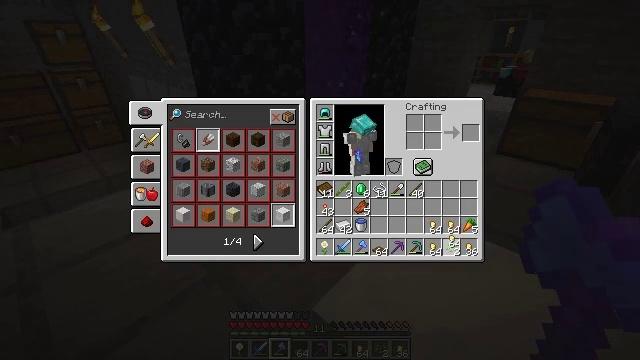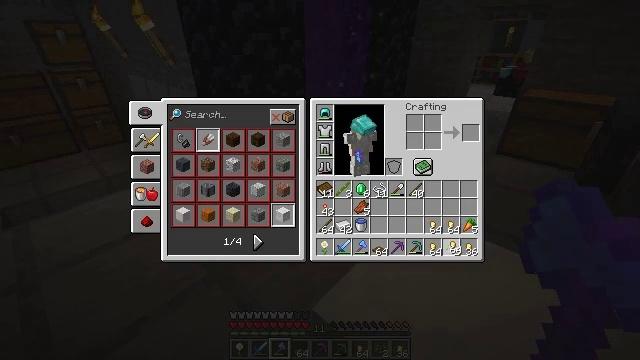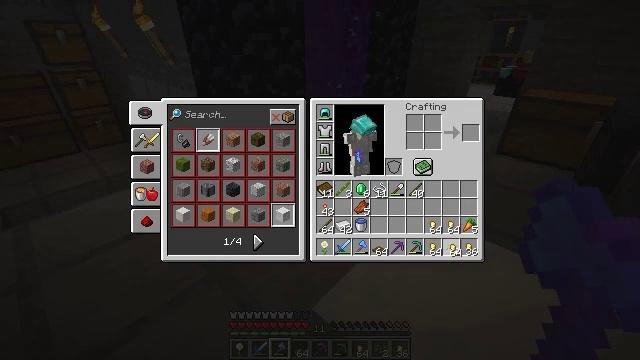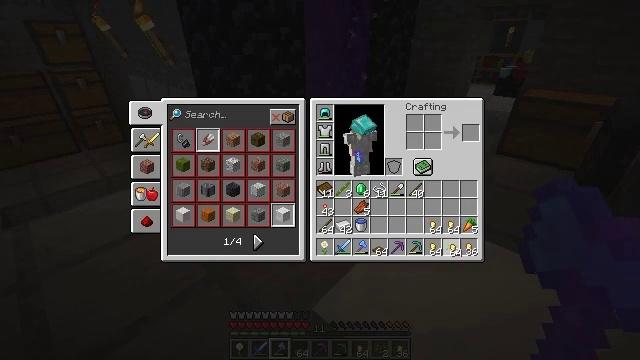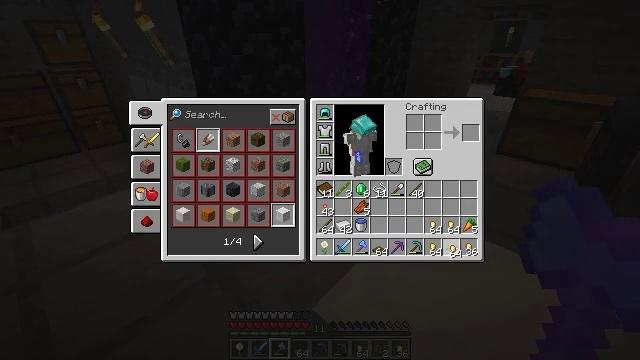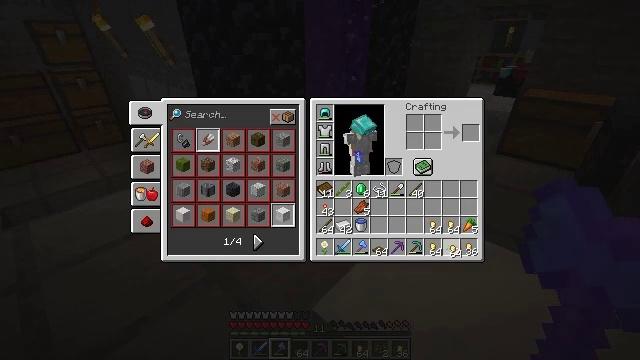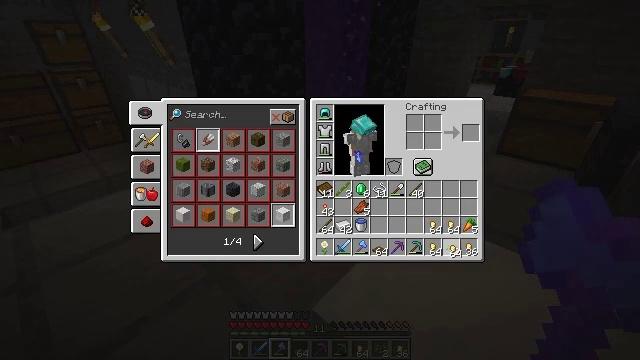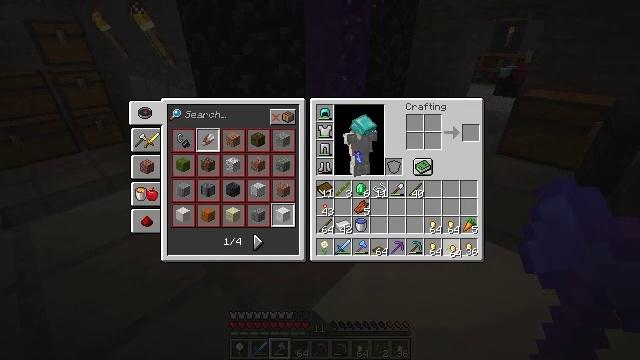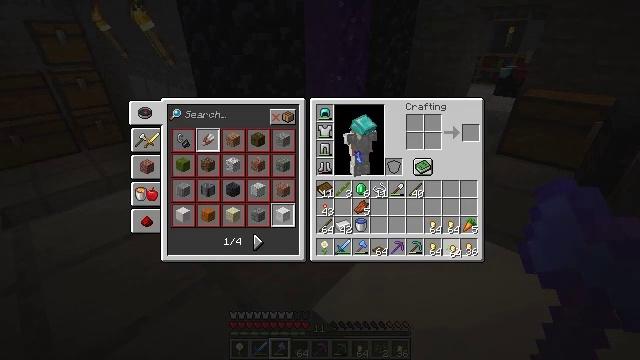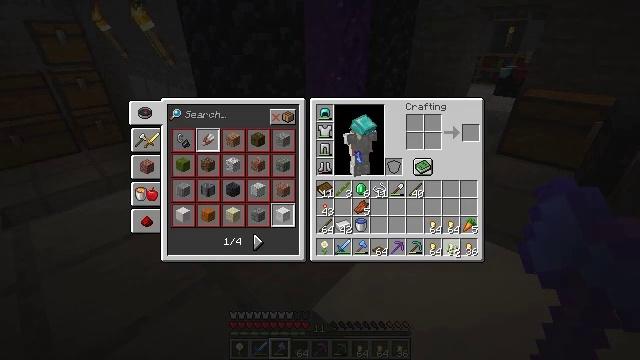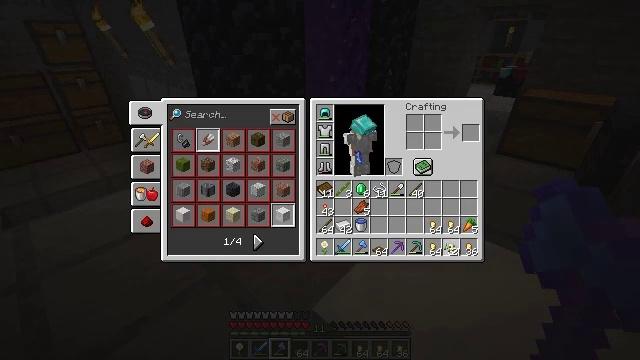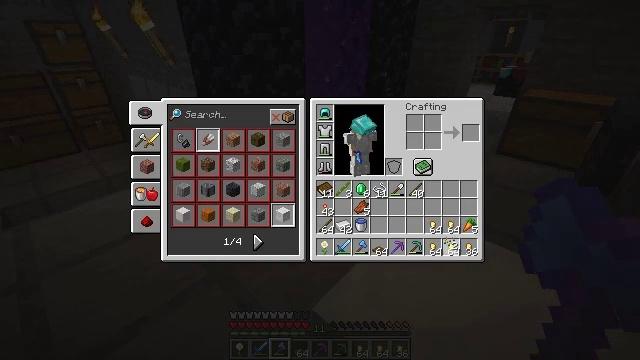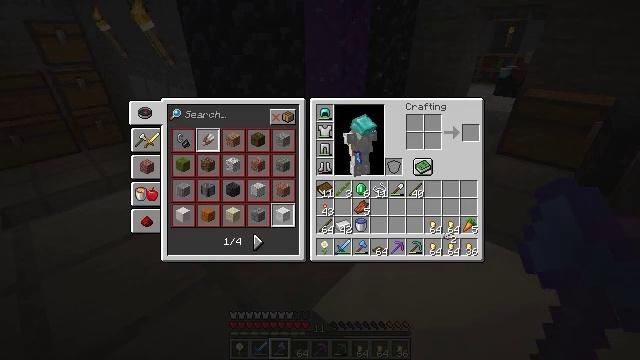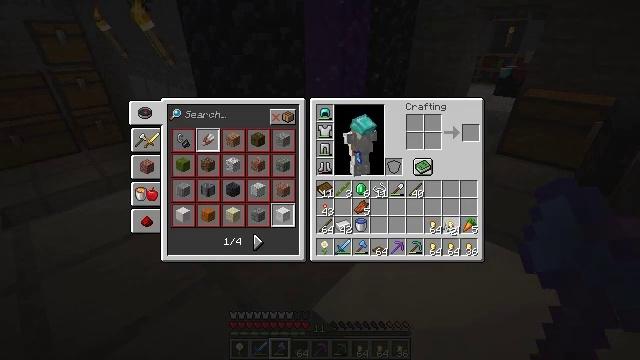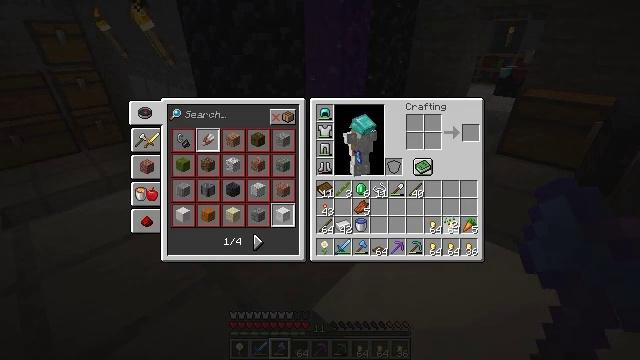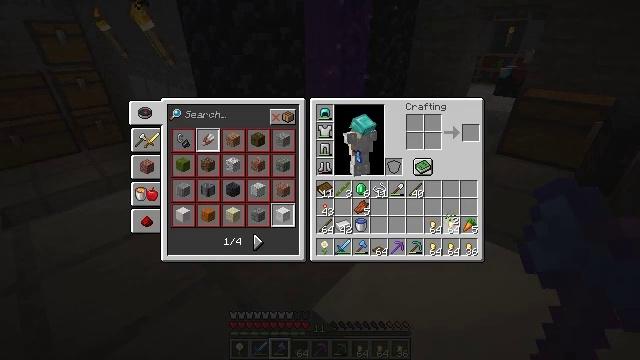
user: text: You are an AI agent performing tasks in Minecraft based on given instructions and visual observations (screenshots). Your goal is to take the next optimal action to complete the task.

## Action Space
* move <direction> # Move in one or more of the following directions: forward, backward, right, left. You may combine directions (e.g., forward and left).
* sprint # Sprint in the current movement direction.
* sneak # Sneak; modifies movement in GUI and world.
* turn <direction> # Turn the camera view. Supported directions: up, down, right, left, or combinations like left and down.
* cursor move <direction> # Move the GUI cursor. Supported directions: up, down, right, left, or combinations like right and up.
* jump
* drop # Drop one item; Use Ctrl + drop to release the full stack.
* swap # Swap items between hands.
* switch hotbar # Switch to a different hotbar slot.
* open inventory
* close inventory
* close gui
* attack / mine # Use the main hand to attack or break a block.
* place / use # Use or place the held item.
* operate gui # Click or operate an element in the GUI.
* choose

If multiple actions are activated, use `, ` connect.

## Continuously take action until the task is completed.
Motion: motion action
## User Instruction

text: Dig up carrots from the soil.
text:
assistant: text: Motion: no_op
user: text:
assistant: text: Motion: no_op
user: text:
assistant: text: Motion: no_op
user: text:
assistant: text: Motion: no_op
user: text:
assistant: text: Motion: no_op
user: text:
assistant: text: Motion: no_op
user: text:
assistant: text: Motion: attack / mine
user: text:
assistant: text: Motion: attack / mine
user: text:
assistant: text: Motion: no_op
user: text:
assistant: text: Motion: no_op
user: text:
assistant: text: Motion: no_op
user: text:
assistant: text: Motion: no_op
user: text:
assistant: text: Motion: turn up
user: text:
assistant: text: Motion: turn up
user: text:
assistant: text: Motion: no_op
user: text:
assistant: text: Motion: no_op
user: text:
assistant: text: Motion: no_op
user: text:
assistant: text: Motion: no_op
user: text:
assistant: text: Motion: no_op
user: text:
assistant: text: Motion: no_op
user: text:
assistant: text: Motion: no_op
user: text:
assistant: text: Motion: attack / mine
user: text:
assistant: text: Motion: attack / mine
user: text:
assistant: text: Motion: no_op
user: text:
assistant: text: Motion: no_op
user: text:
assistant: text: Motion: no_op
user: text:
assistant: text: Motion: no_op
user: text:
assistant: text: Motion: no_op
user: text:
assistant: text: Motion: no_op
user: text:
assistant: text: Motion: no_op